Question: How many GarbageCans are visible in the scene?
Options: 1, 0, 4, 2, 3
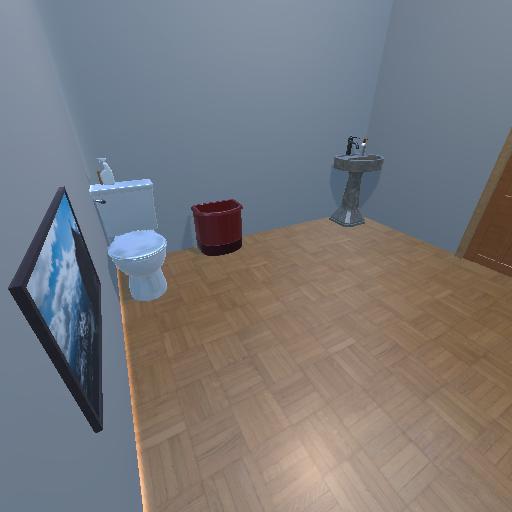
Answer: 1